Question: The green dot in the picture is the starting point, and the blue dot is the end point. Each move can only go one square to the right or down. How many different simple paths are there?
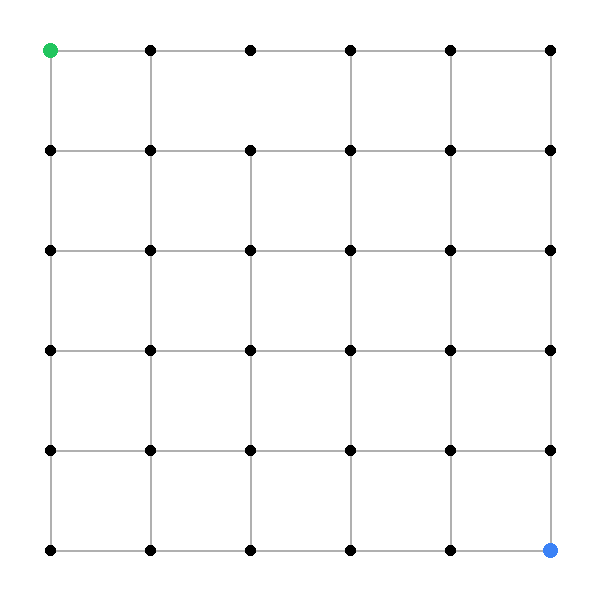
Answer: 217